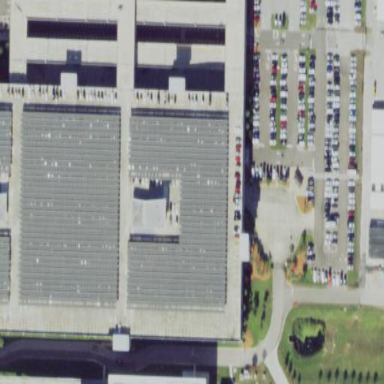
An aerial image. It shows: Solar photovoltaic panel generator.